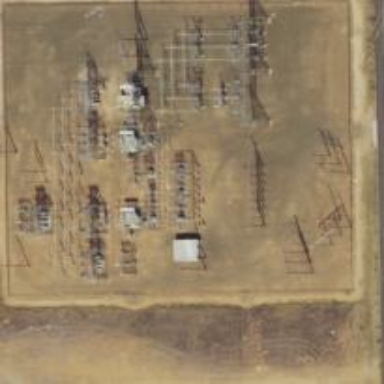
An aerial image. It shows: Power substation surrounded by fence.